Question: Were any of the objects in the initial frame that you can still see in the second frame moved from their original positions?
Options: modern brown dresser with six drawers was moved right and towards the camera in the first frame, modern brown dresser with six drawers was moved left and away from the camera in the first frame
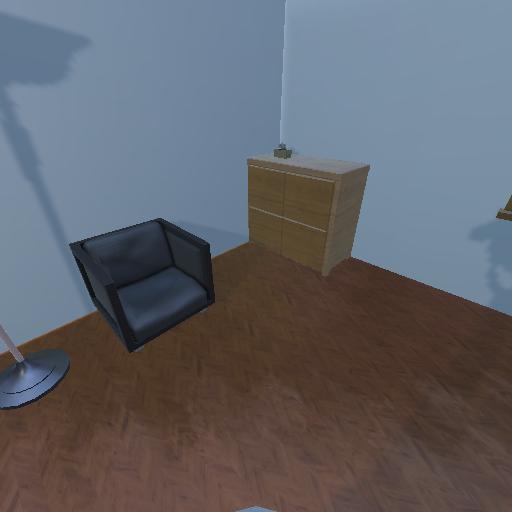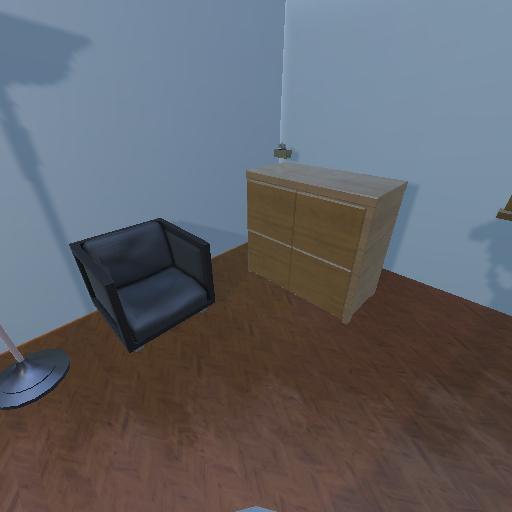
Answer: modern brown dresser with six drawers was moved right and towards the camera in the first frame